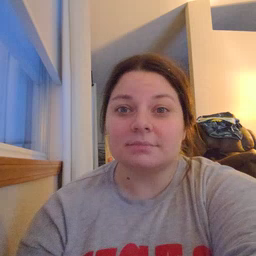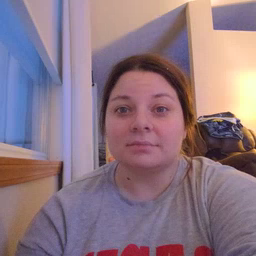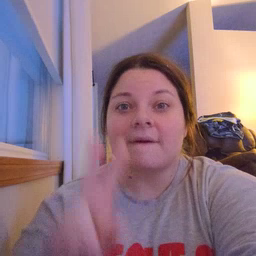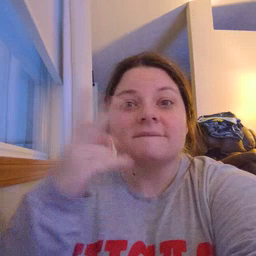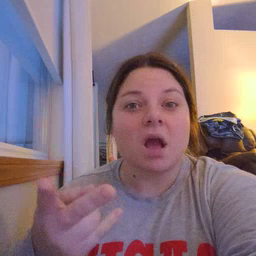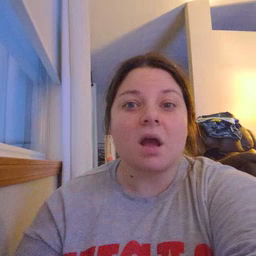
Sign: fall